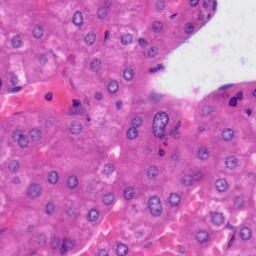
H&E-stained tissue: Liver